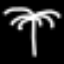
Label: palm tree